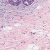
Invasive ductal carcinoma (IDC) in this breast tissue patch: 0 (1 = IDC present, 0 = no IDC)